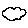
Label: cloud